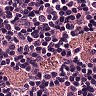
Metastatic tissue present: no